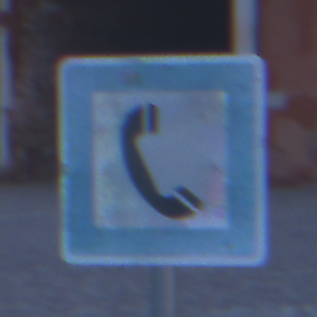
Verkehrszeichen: Fernsprecher
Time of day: Dawn
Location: Outdoor (Urban)
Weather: PartlyCloudy
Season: NotSpecified
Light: Natural